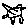
Label: bird